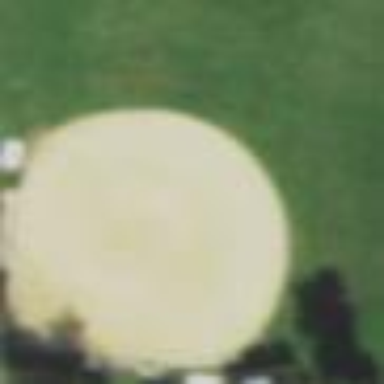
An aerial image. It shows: Baseball pitch for leisure land activities.